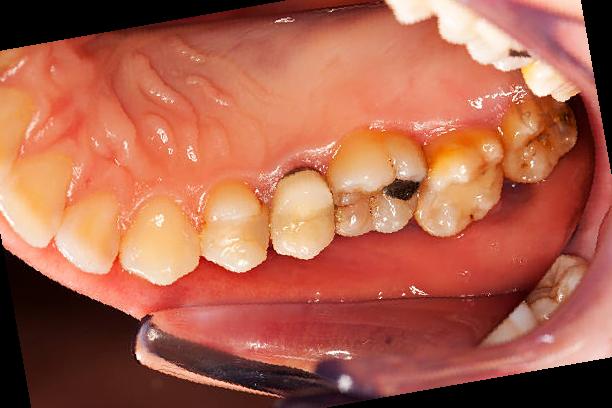
Condition: Gingivitis